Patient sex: F
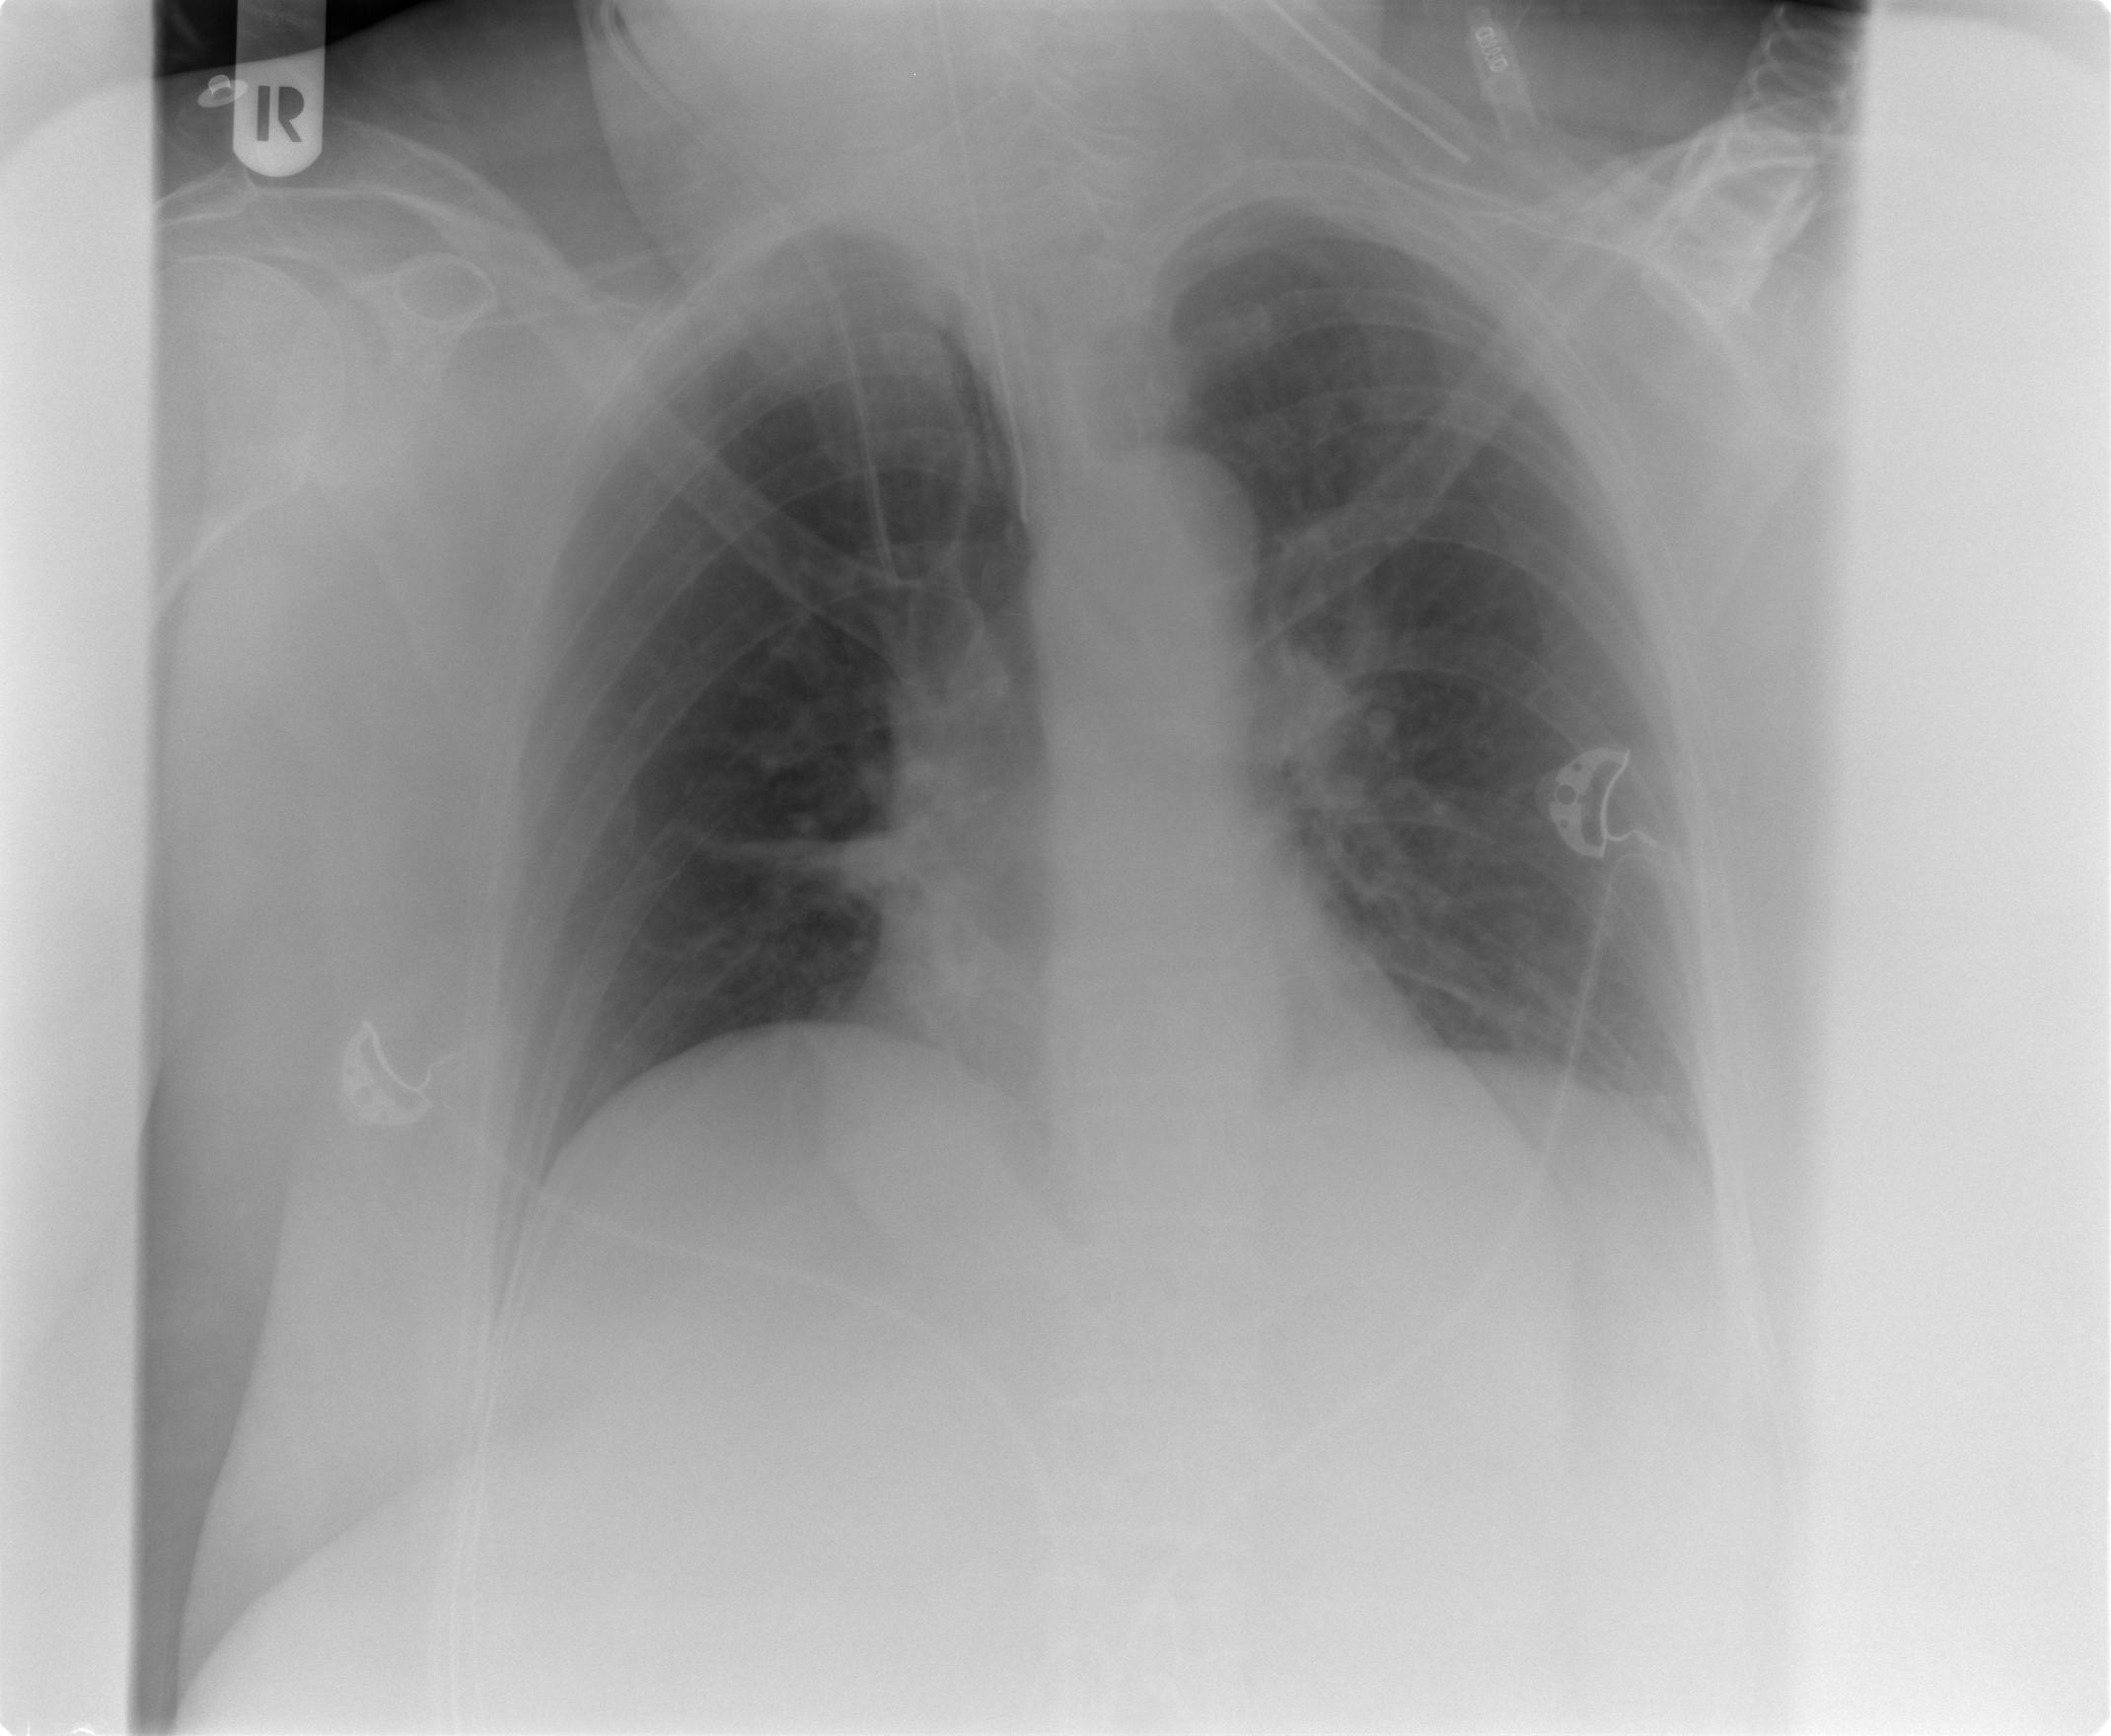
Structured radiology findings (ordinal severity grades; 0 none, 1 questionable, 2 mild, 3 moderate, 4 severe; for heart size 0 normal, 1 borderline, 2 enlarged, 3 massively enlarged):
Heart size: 0
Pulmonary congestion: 0
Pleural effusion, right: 0
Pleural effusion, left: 1
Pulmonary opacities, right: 0
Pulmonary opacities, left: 0
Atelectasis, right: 1
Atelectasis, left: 0